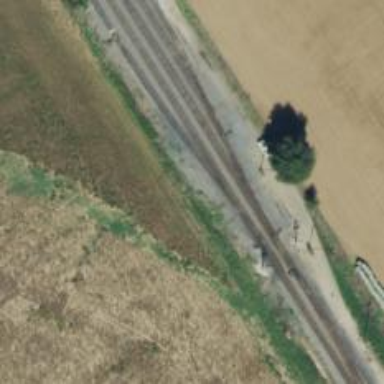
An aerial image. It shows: Railway track.